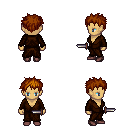
a pixel art fantasy rpg character, female body template, human, tanned skin, brown robe, gold greaves, brunette bedhead hairstyle, maroon shoes, dagger, four views (front, back, left, right), 2x2 character sprite sheet, small pixel art, hard edges, no anti-aliasing